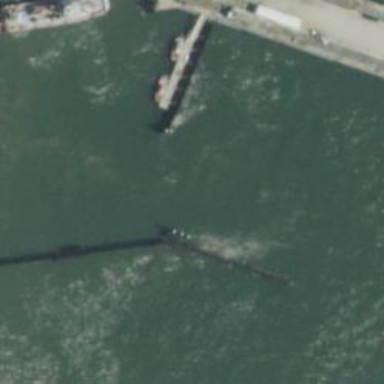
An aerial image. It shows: Breakwater structure.